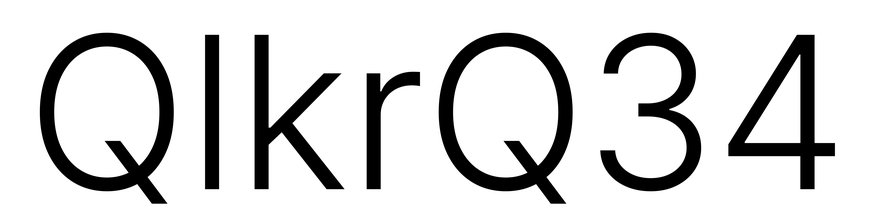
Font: Inter_Light